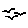
Label: bird